Question: Google's documentation have a really simple howto on creating service account; two, actualy: <URL>. But the problem is in step 5. b.: .
There is no option. All I see is the following dialog:
What is wrong? Why don't I see the option? And so, how can I create one?
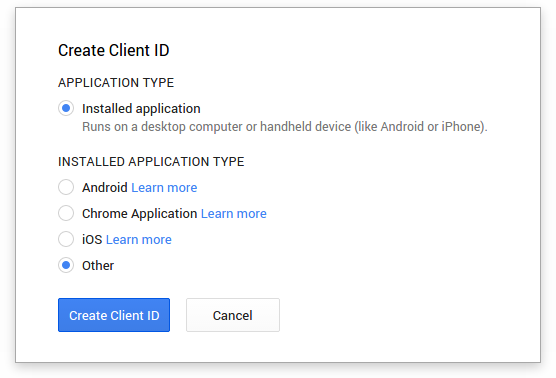
Answer: You can't create this Client ID, when you have just "Can edit" permission. So, the solution is to log in with account which has owner permission.